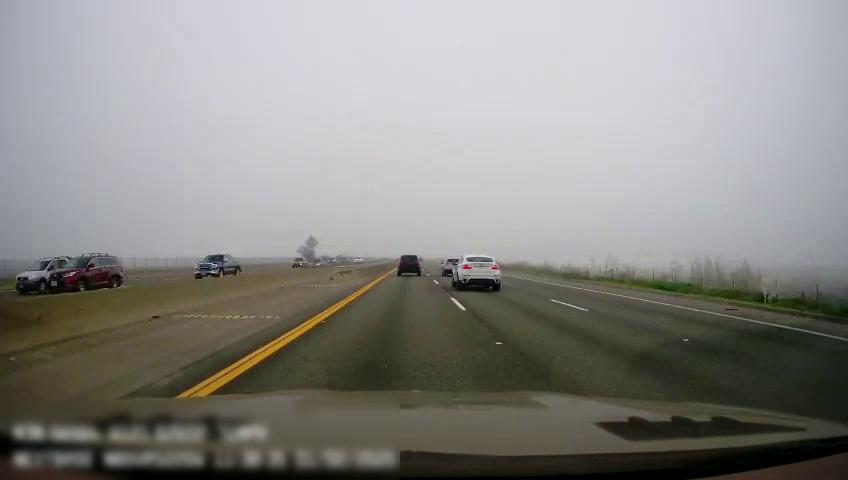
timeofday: Day
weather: Cloudy
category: Drivable Space
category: Drivable Space
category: Vehicles | SUV
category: Vehicles | SUV
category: Vehicles | Truck
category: Vehicles | SUV
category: Vehicles | SUV
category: Vehicles | SUV
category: Vehicles | SUV
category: Vehicles | SUV
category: Vehicles | SUV
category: Lanes | Current Lane
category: Lanes | Current Lane
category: Lanes | Alternate Lane
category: Lanes | Alternate Lane
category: Lanes | Alternate Lane
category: Lanes | Opposite Lane
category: Traffic | Signs